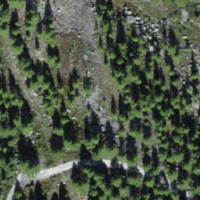
EUNIS habitat code: 26
Species observed at this site:
Parnassia palustris
Gymnadenia conopsea
Pinguicula leptoceras
Rhododendron ferrugineum